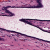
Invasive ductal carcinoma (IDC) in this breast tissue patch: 0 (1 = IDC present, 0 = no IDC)